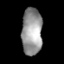
Tissue: lung
Cell type: Endothelial cells
Senescence score: 0.2075
Nuclear area (px): 939
Mean DAPI intensity: 151.757